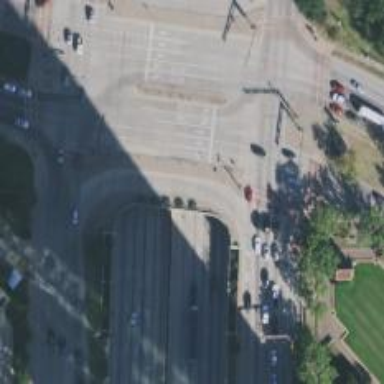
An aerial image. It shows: Bridge over tertiary road with separate sidewalks.